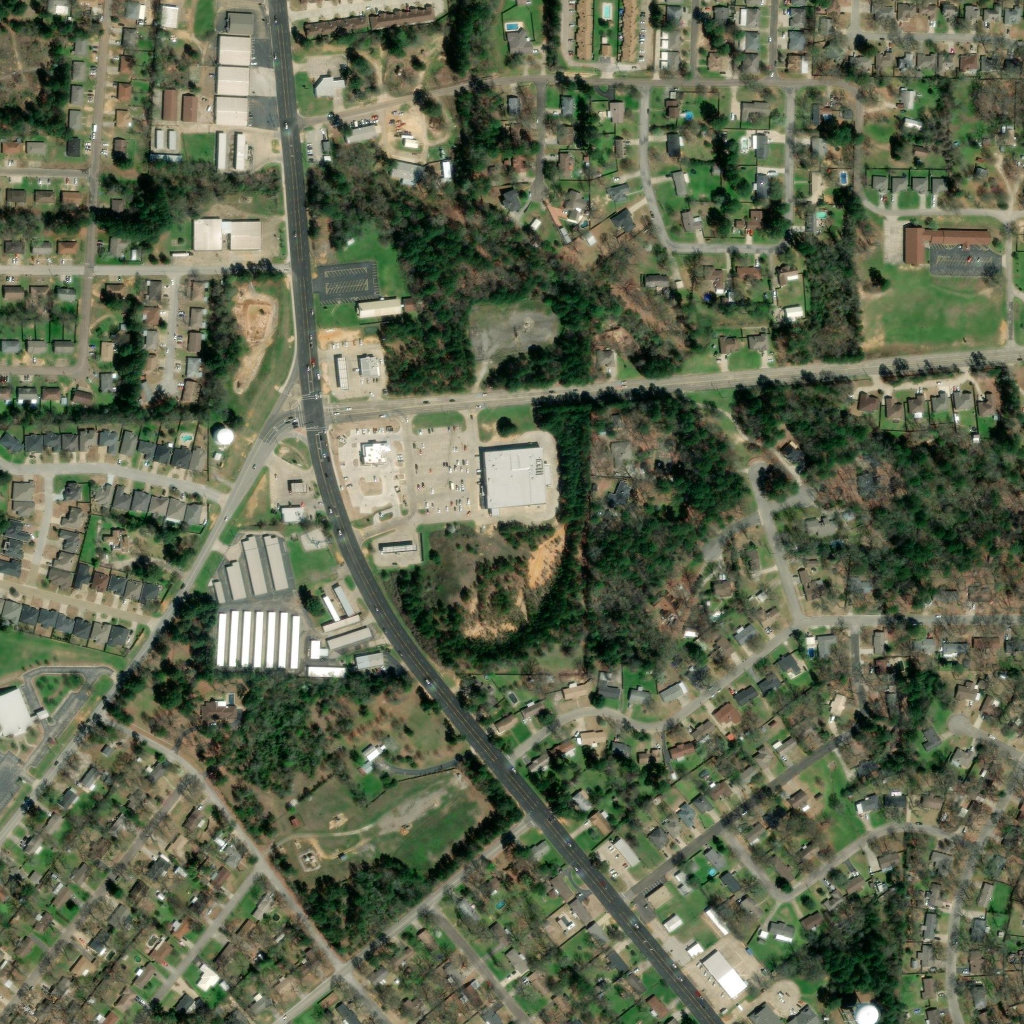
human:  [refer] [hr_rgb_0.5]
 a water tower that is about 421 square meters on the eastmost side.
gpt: <box>[[83, 97, 86, 99, 0]]</box>

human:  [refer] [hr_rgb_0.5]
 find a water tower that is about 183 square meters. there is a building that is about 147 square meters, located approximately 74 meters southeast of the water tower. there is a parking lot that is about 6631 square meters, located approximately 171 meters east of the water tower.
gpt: <box>[[21, 41, 22, 43, 0]]</box>